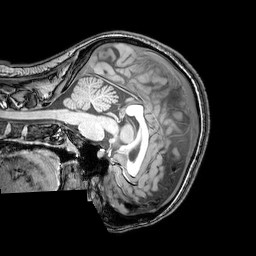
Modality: T1w
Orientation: sagittal
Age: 25
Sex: female
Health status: healthy
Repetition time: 0.081 s
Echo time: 0.037 s